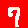
Digit: 7